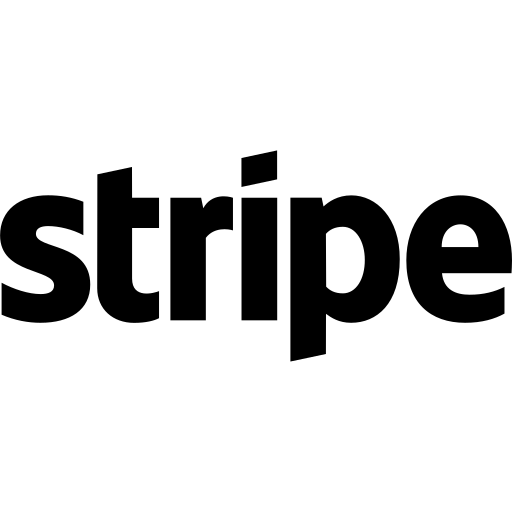
Tags: icon, FontAwesome, fa-icon, brand, stripe